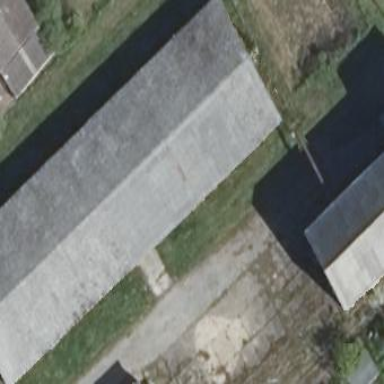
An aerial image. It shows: Gabled building with grey roof oriented along its structure.